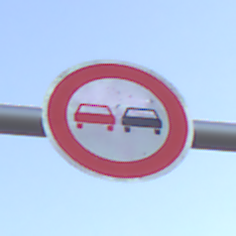
Verkehrszeichen: Ueberholverbot
Umgebung: Outdoor, RoadRail
Tageszeit: SunriseSunset
Wetter: Clear
Licht: Natural
Jahreszeit: NotSpecified
Kontrast: HighContrast